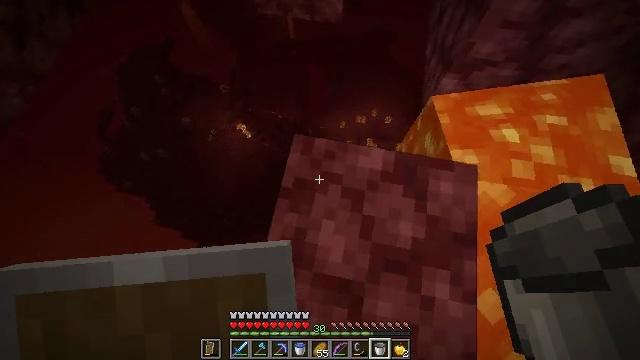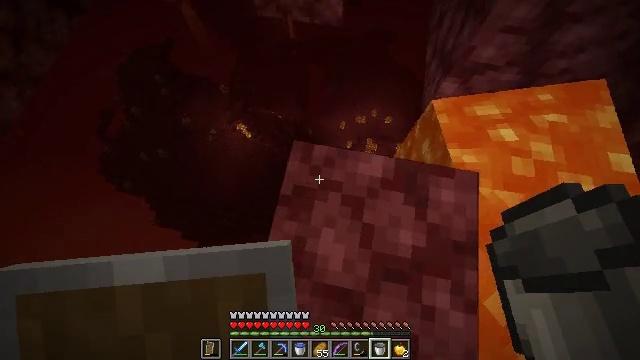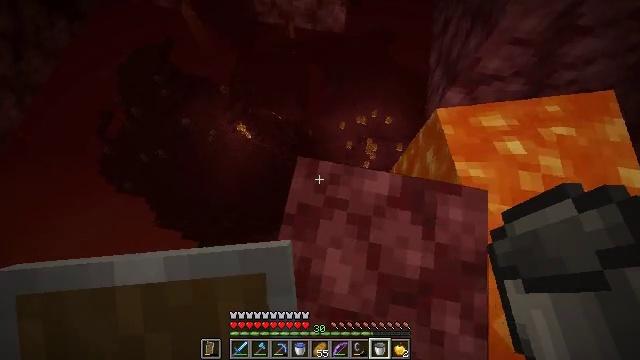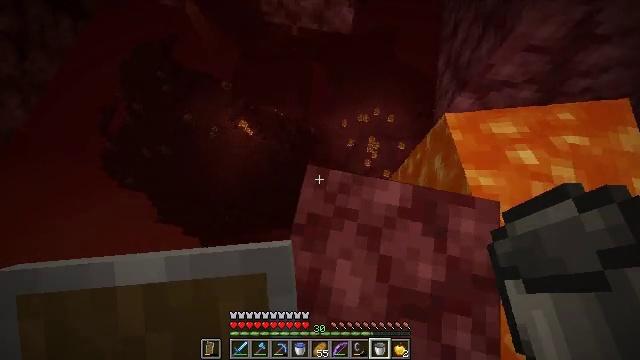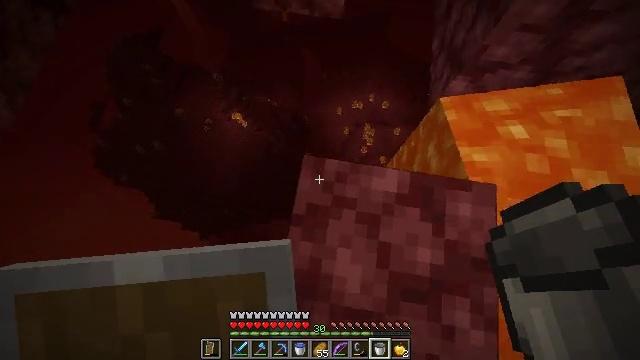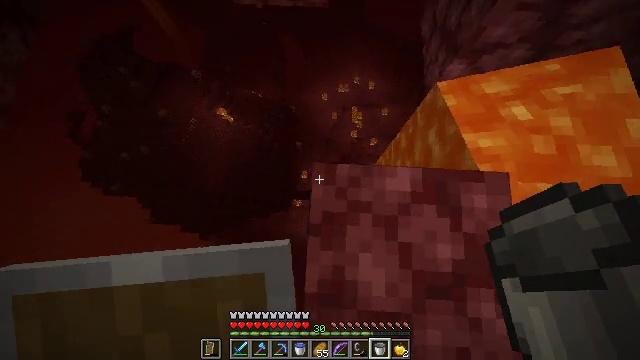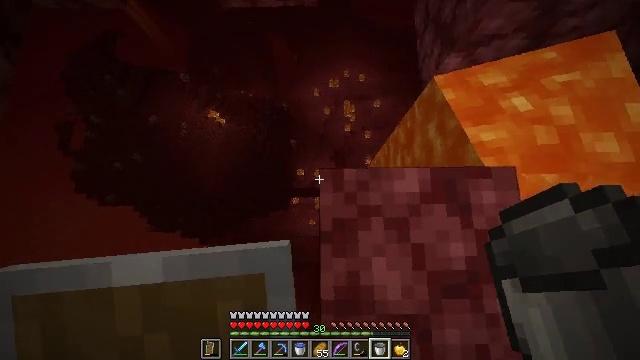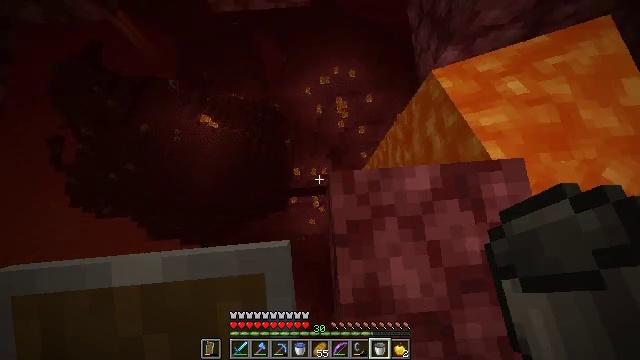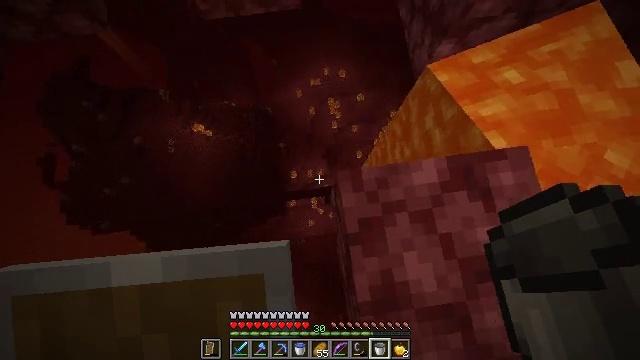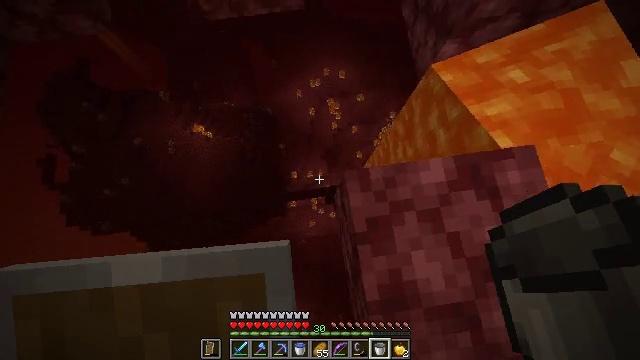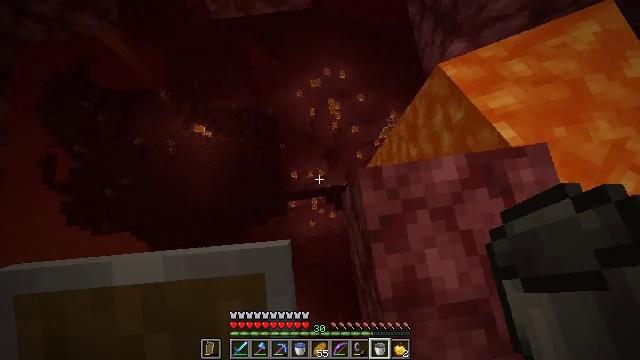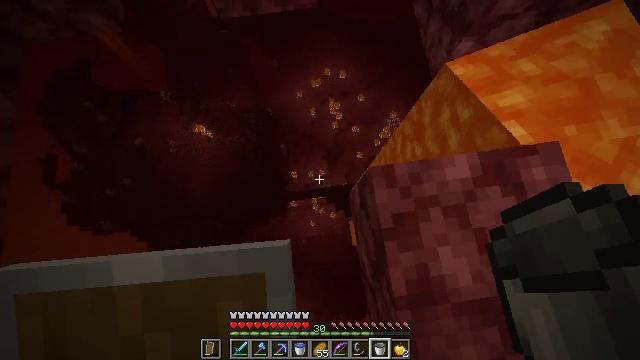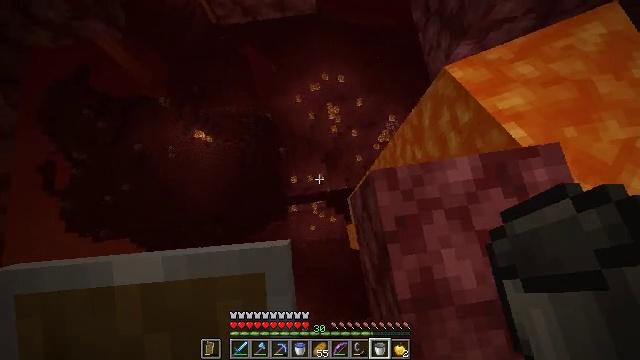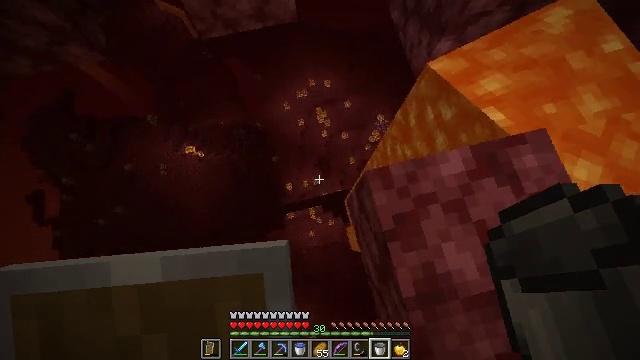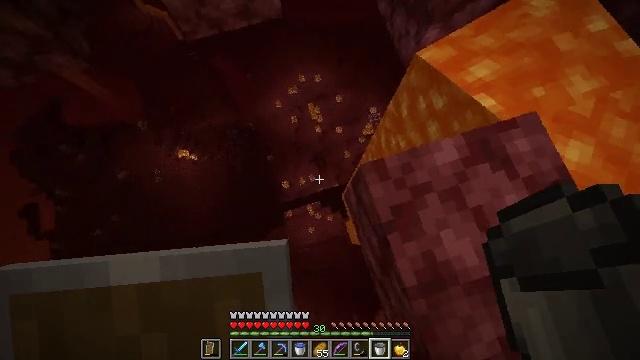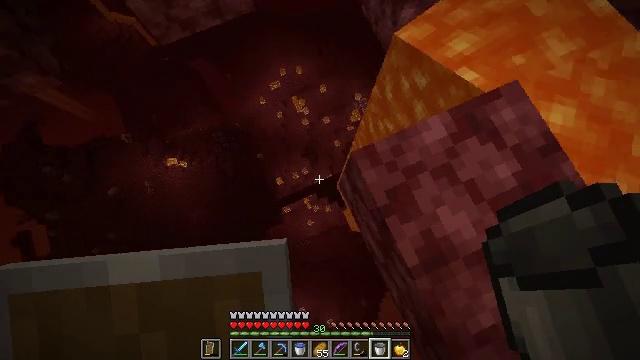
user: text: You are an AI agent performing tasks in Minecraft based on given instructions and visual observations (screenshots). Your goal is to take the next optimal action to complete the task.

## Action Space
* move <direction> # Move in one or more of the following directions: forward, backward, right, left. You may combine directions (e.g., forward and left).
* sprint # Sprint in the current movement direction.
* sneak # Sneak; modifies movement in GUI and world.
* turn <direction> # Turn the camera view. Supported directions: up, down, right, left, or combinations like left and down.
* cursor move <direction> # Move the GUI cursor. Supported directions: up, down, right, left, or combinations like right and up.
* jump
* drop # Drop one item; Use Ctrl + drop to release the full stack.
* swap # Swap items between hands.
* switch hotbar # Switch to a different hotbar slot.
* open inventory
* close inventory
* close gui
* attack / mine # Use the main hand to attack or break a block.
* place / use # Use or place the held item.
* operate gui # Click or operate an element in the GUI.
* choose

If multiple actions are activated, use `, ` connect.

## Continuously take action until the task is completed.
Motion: motion action
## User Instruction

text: Collect netherrack in the Nether.
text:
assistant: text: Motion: move forward, sneak
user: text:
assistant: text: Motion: move forward and move left, sneak
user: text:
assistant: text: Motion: move forward and move left, sneak
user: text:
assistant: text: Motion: move forward and move left, sneak, turn right and down
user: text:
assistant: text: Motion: move forward and move left, sneak, turn right and down
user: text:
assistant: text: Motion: move forward and move left, sneak, turn right
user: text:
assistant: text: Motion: move forward and move left, sneak, turn right
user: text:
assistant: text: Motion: move forward and move left, sneak, turn right
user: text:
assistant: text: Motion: move forward and move left, sneak
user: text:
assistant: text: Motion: move forward and move left, sneak
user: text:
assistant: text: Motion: move forward and move left, sneak
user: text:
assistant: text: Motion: move forward and move left, sneak
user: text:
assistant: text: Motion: move forward and move left, sneak, turn right and up
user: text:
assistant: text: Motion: move forward and move left, sneak, turn right
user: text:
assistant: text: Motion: move forward and move left, sneak, turn right and down
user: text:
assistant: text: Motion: move forward and move left, sneak, turn right
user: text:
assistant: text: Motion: move forward and move left, sneak, turn right
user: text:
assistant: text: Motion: move forward and move left, sneak
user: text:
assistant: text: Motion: move forward and move left, sneak
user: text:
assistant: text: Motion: move forward, sneak
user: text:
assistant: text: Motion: move forward, sneak
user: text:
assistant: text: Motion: move forward, sneak, turn up
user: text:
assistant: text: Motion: move forward, sneak
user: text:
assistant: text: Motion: move forward, sneak
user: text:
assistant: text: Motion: move forward, sneak, turn left
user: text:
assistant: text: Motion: move forward, sneak, turn left
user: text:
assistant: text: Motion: move forward, sneak, turn left
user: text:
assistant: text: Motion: move forward, sneak
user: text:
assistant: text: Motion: move forward, sneak
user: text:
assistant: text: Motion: move forward, sneak